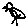
Label: bird